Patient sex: F
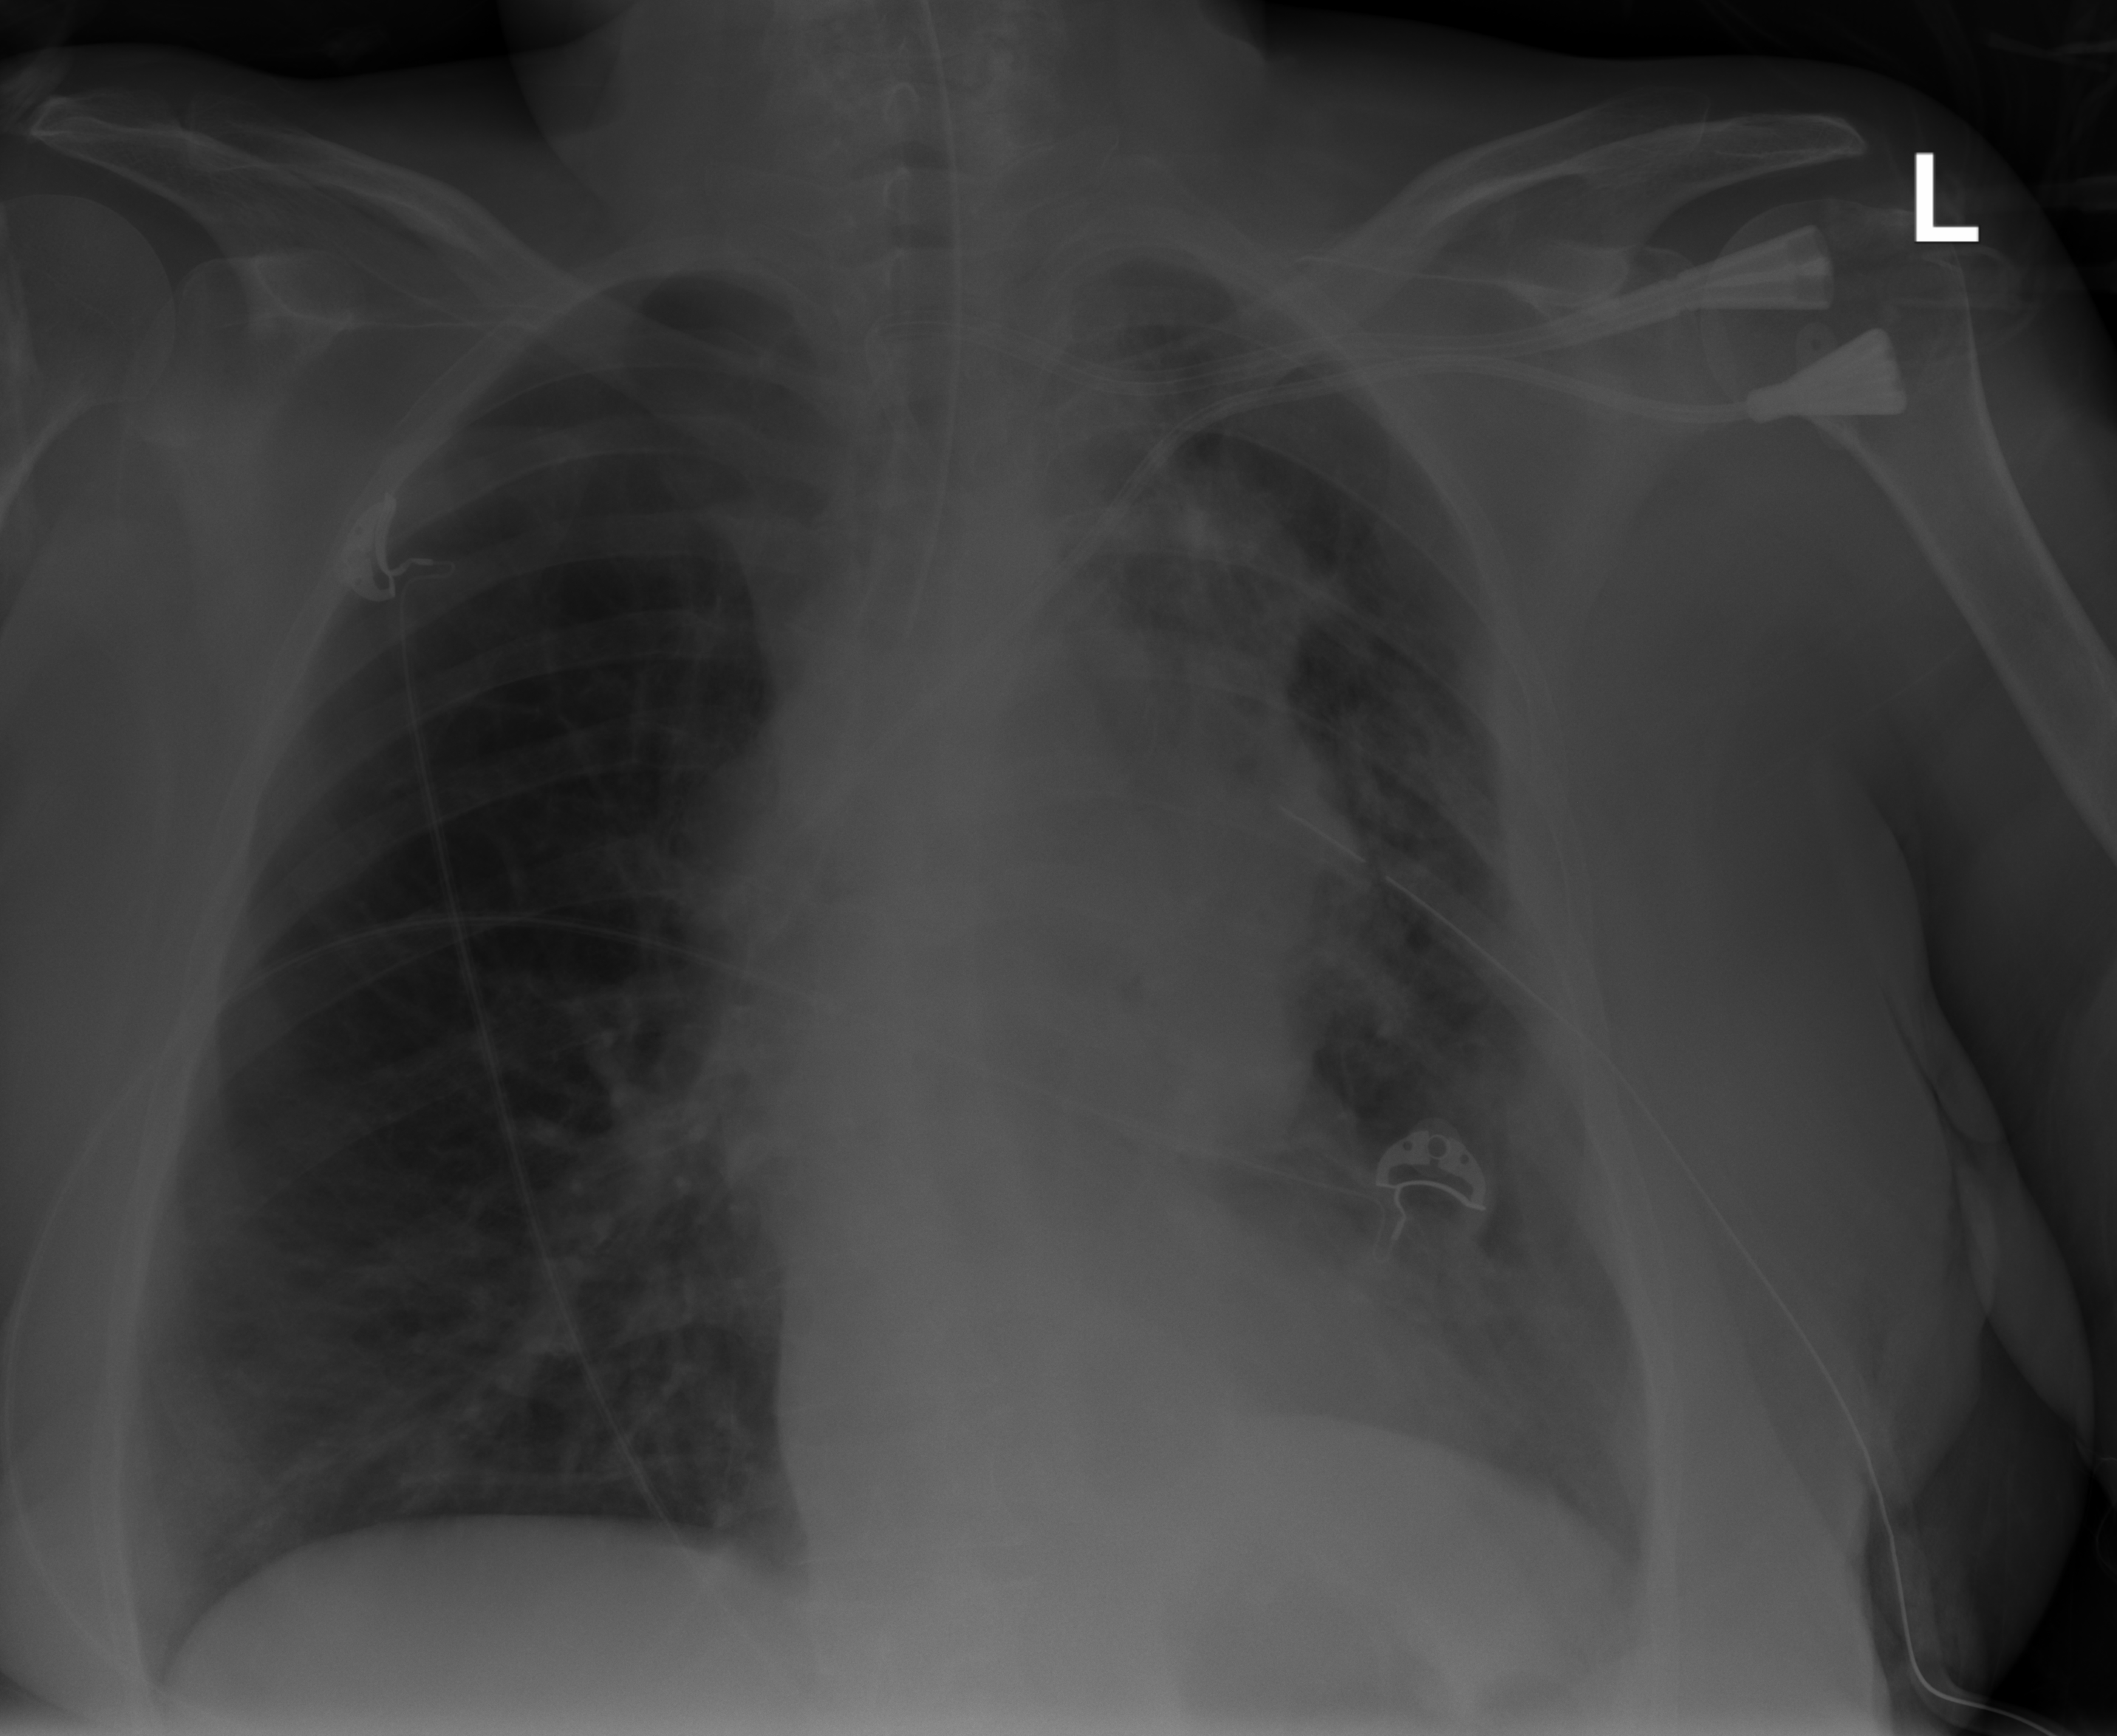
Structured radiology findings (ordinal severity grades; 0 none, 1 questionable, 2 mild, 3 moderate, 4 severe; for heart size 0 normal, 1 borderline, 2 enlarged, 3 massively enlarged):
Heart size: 0
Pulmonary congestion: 0
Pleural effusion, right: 0
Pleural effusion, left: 2
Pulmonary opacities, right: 0
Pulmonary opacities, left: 2
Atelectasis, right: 0
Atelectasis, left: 3